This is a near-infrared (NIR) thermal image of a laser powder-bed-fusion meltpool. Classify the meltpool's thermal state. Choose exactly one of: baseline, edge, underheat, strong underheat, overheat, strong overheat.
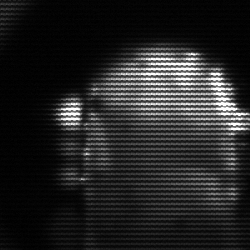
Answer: baseline